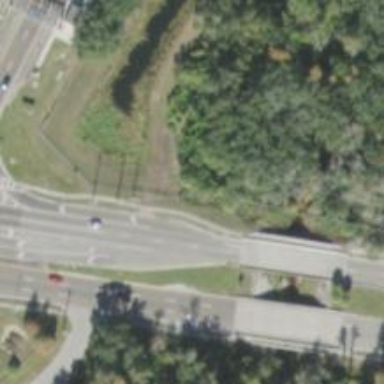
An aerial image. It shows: Footway bridge.